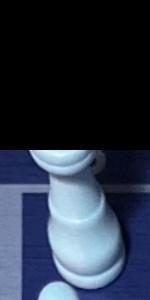
Label: King_White